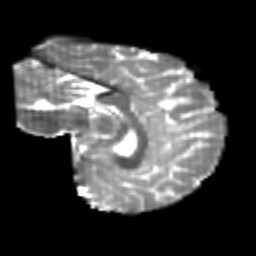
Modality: T2w
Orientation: sagittal
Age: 25
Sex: female
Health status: healthy
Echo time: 0.074 s